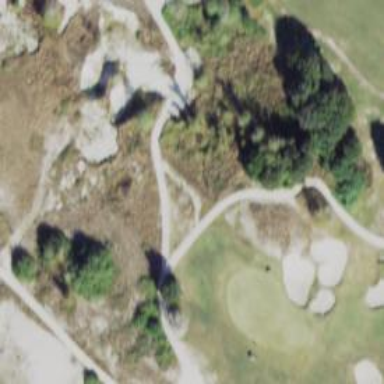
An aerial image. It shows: Pathway for golfing.